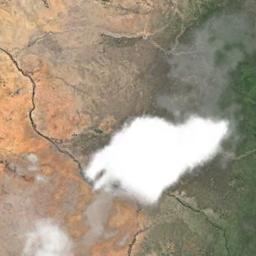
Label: cloud